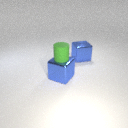
large blue metal cube in front of large blue metal cube